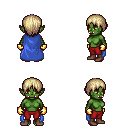
a pixel art fantasy rpg character, female body template, orc, green skin, blue cape, red pants, white blonde plain hairstyle, gold gloves, brown shoes, four views (front, back, left, right), 2x2 character sprite sheet, small pixel art, hard edges, no anti-aliasing